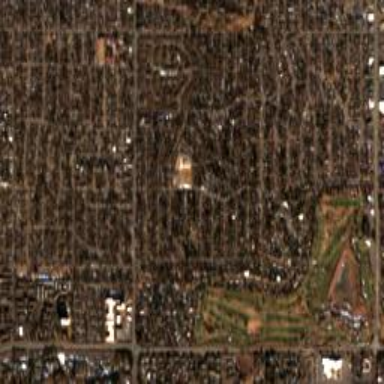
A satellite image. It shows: Golf course.